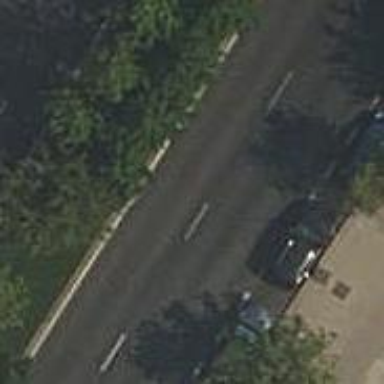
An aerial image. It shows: Pedestrian road.